Question: Inspired by <URL> I'll complicate that issue.
My goal is a circle button (with background image like that  whick performs like "start-stop" button:
1) first time clicking changes button image to "stop" image and starts some calculating function (Process, Task, etc.)
2) enother click changes button image to the original "start" image and stops that function.
Button code is like:
'''
<Button x:Name="btnStartStop" Width="72" Height="72" Content="" Margin="180,0,372,94" VerticalAlignment="Bottom" d:LayoutOverrides="VerticalAlignment">
<Button.Template>
<ControlTemplate>
<Grid>
<Ellipse>
<Ellipse.Fill>
<ImageBrush ImageSource="Images/Start.jpg"/>
</Ellipse.Fill>
</Ellipse>
</Grid>
</ControlTemplate>
</Button.Template>
</Button>
'''
Thank you.
P.S. @Sheridan asked to mention his name, maybe he can help me.
My button looks EXACTLY like my background image - it is round with no border and clickable area matches image (it is round). Everything outside that round image is transparent and doesn't fire click event. That's why I have to use Ellipse.
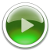
Answer: You can use DataTrigger for change background image of button. below is the link may help.
<URL>
and below is solution for the same. working proper my end as per your need.